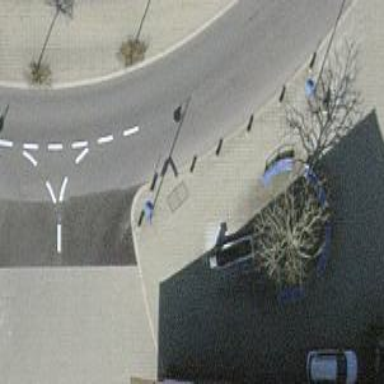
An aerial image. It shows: Bollard barrier.